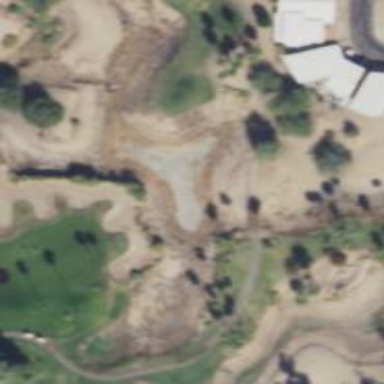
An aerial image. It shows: Footway that serves as golf path.